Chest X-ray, PA view. Patient: 70 years old, sex F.
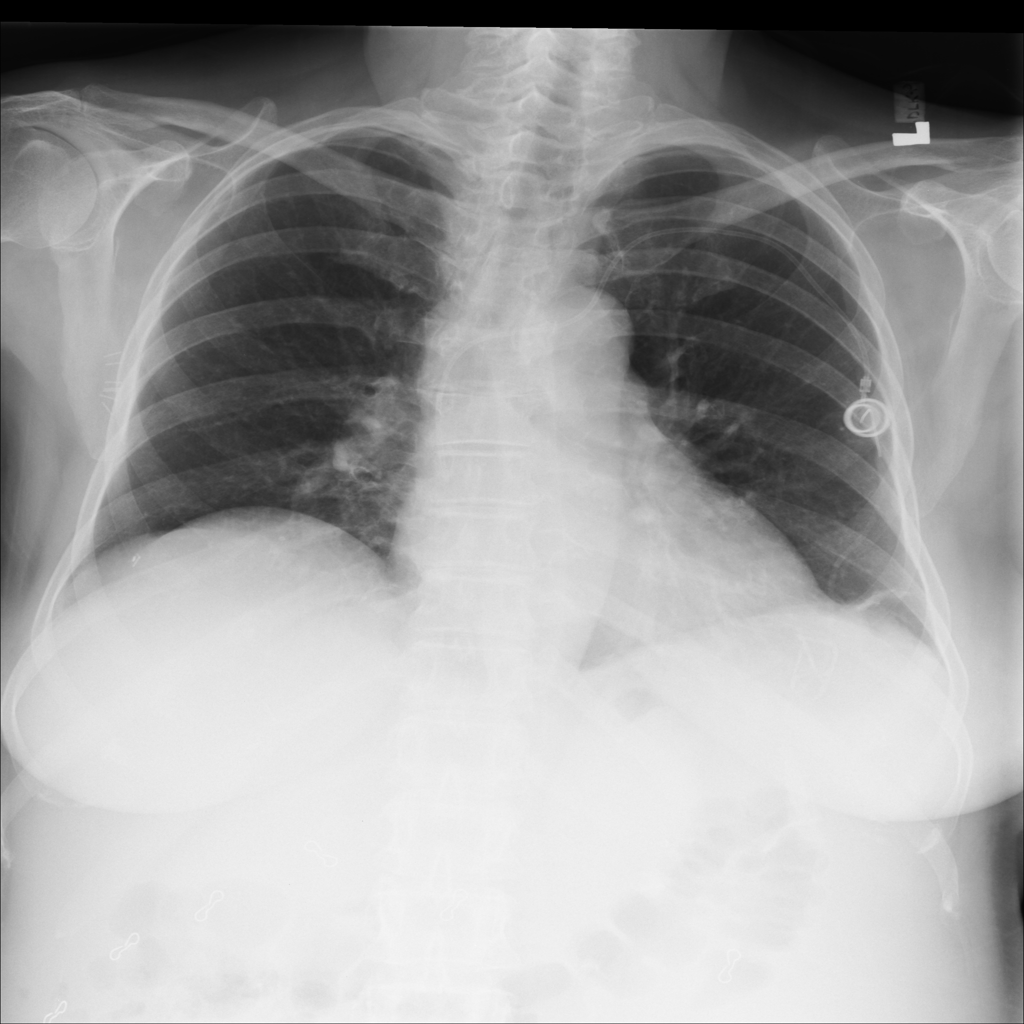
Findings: No Finding